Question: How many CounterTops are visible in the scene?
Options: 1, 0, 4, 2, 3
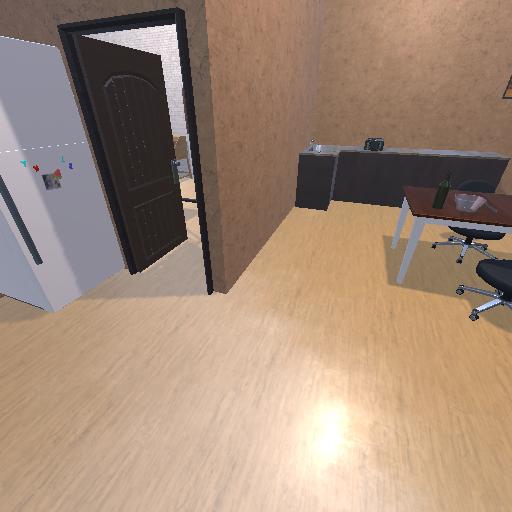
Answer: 1